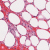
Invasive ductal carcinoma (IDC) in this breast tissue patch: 0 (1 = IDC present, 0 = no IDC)